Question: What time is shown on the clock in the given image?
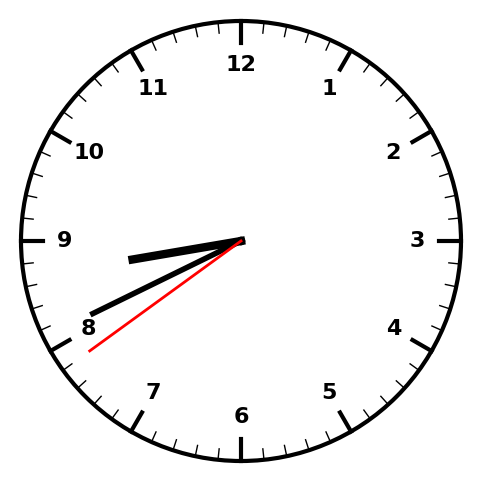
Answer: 08:40:39